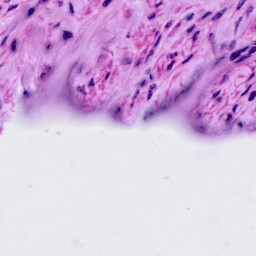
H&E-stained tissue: Cervix